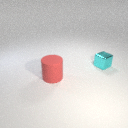
small cyan metal cube behind large red rubber cylinder